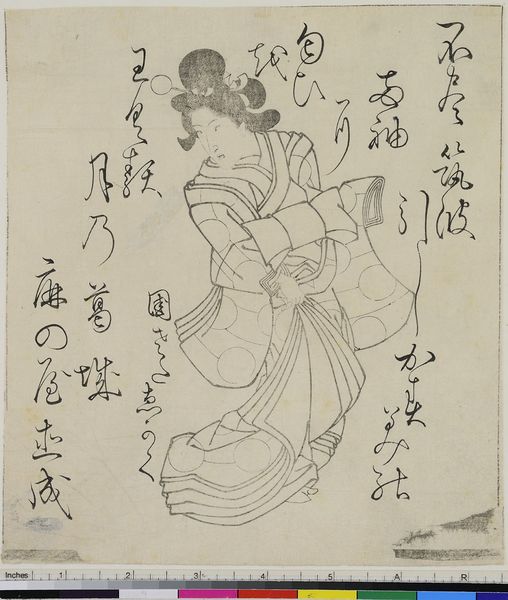
Künstler: Utagawa Hiroshige
Standort: Hamburg
Institution: Museum für Kunst und Gewerbe Hamburg
Schlagwörter: frau, haar, schwarz, zeichnung, schleife, kleidung, gewand, holzschnitt, japan, schrift, grafik, graphik, monochrom, tusche, asien, druckgraphik, druckgrafik, buchstaben, tinte, china, zeit, schwebend, typografie, symbole, harr, gestaltung, kalligraphie, kimono, alphabet, kalligrafie, layout, schwarzlinienschnitt, kurtisane, edo, reproduktionen, druckerzeugnisse, bildwerke, nicht koloriert, schwarzdruck, angewandte und bildende kunst, hessische systematik, hetäre, schwarzliniendruck, schwarzlinientechnik